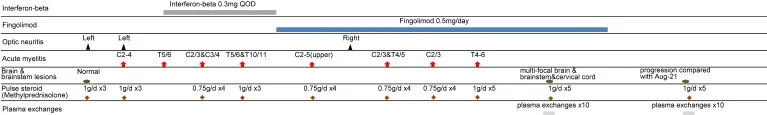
Clinical course from Apr. 2001 to Sep. 2021.
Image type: chart (chart)